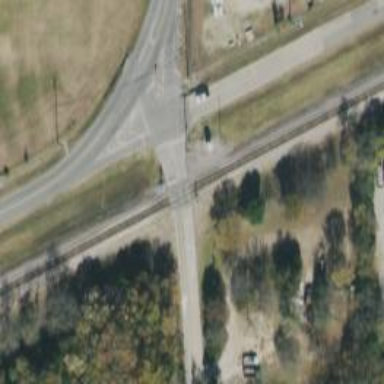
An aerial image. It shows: Level crossing with full barriers and lights.